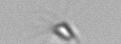
Label: Calciopappus